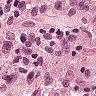
Metastatic tissue present: no